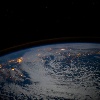
Label: cloud